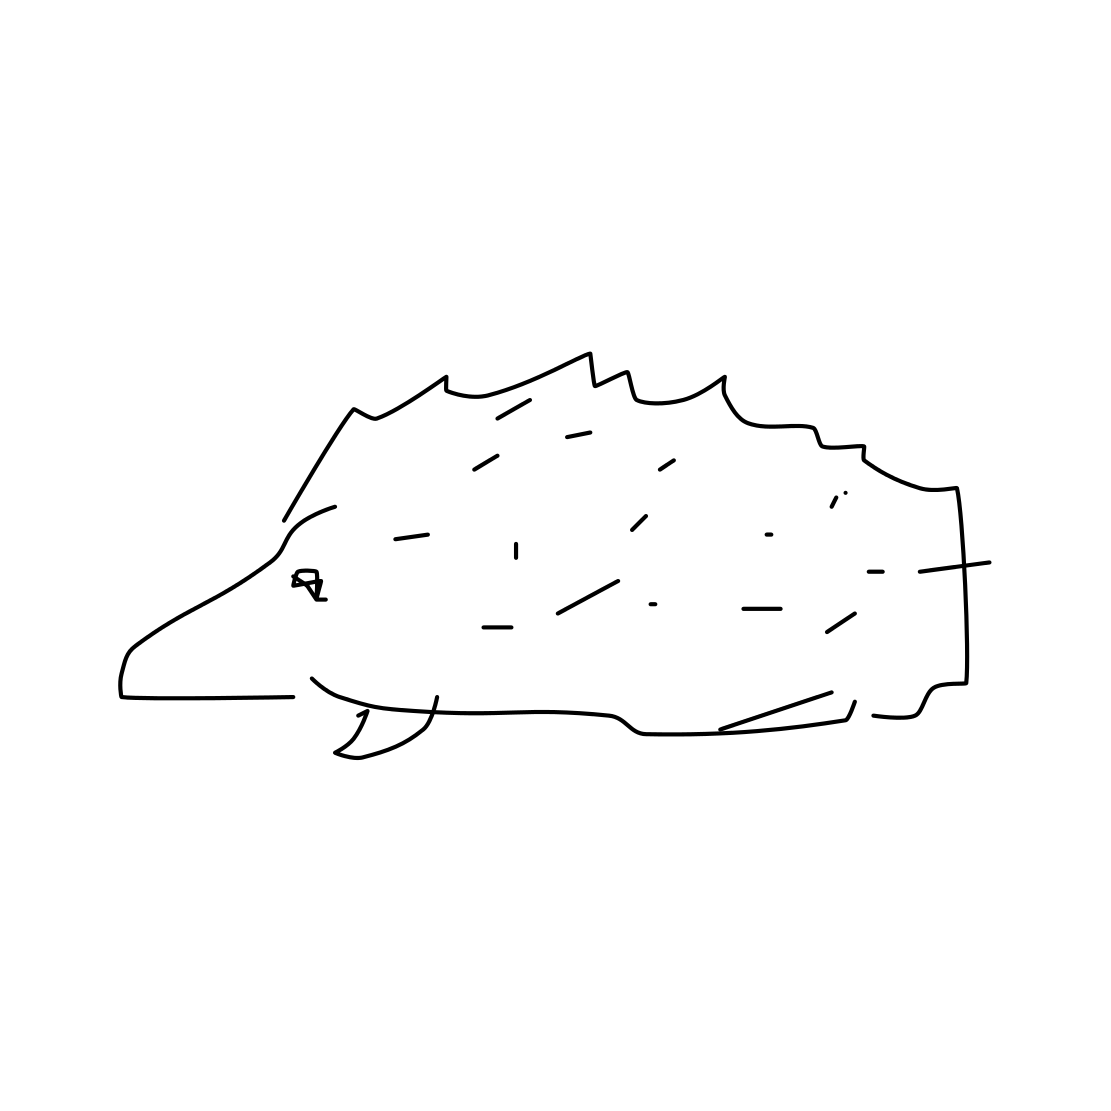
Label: hedgehog